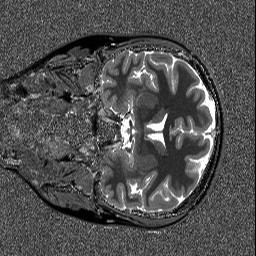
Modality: T1map
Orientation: coronal
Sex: female